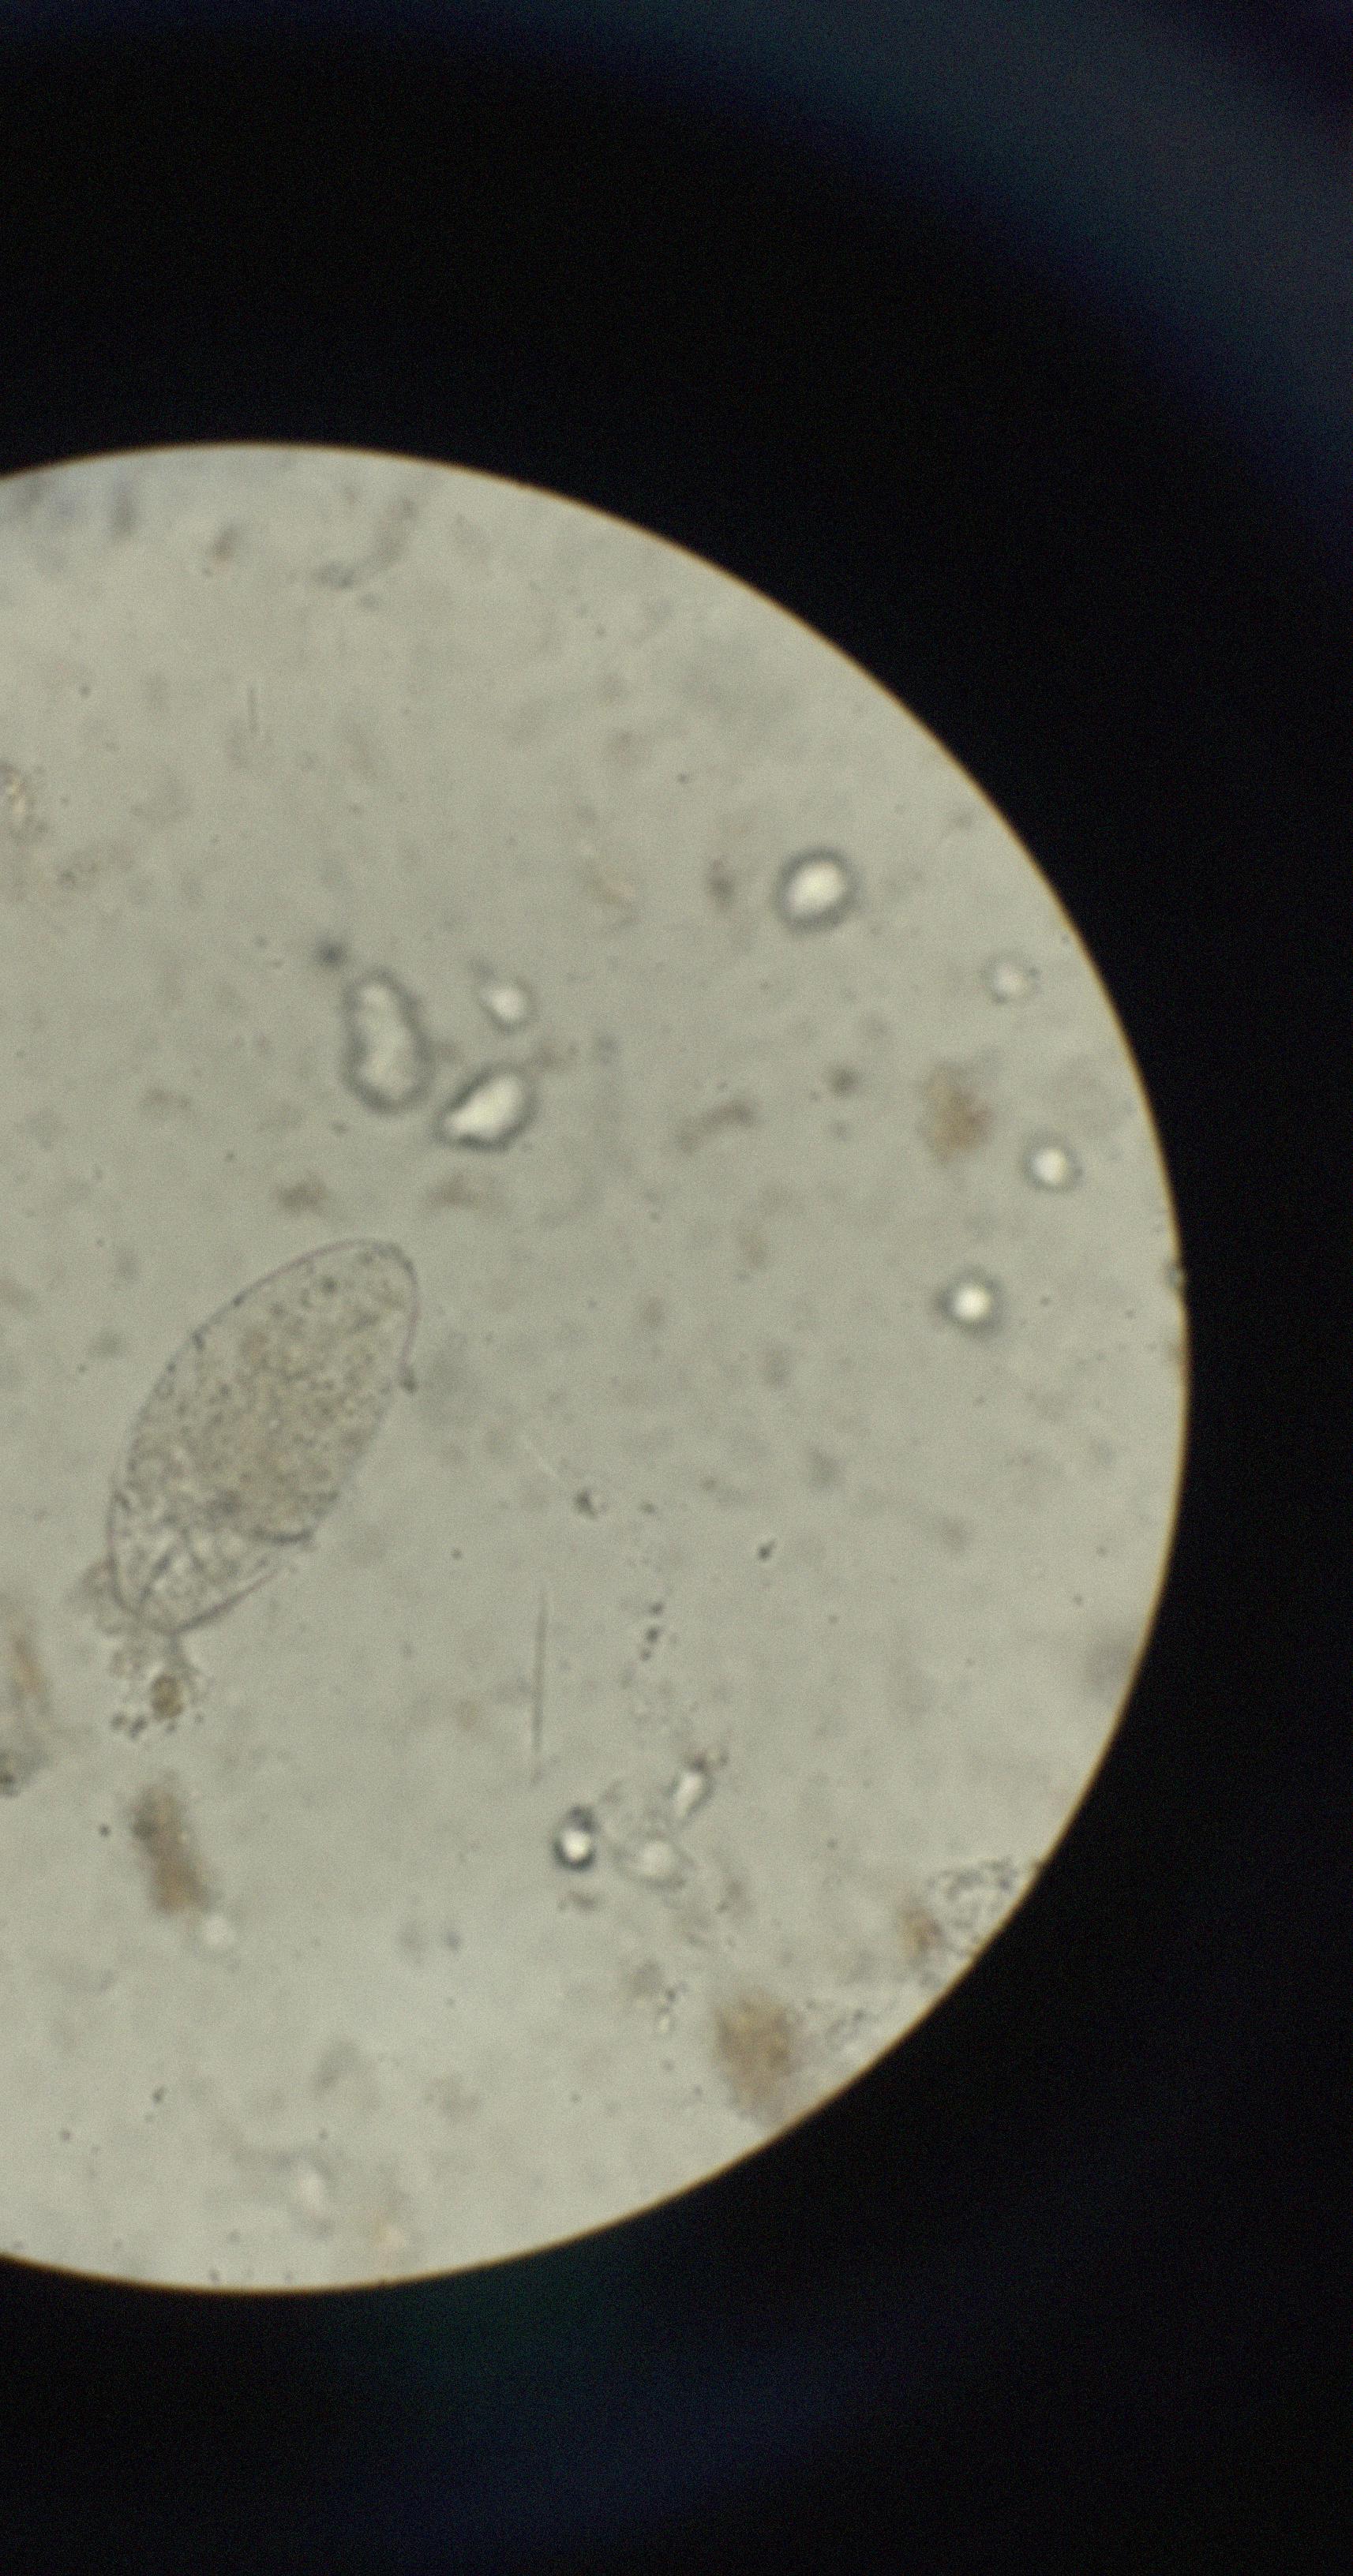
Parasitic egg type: Fasciolopsis buski